Question: My CMS is currently Movable Type 5.04. The attached screenshot is how I check in Compose Screen of MT CMS.

And it appears in the new entry create page with the following order.
I would like to change the order into following.
Is there any way to do so? I have checked in the 'cfg_entry.tmpl' file and the above Entry fields were not there as there were custom fields. Could you please help me sort them like above?
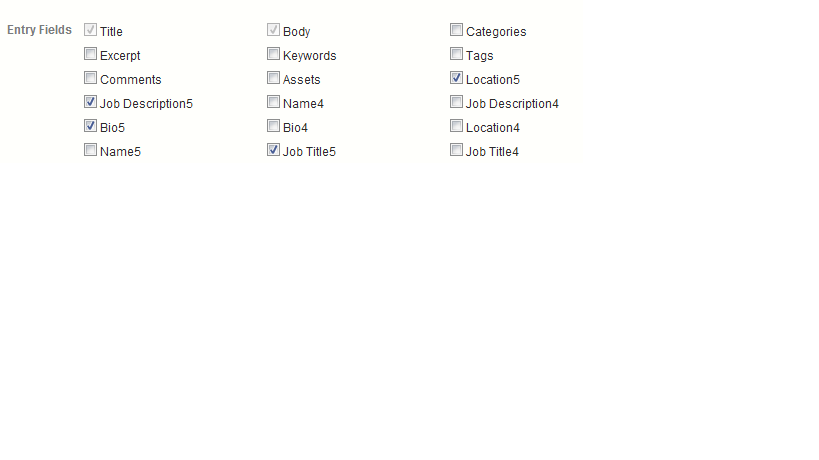
Answer: the order of the fields are stored into the permission table, in 'permission_entry_prefs' field. (and there is a matching field for the page)
the row with blog_id 0 is the user defaults, and each blog's raw will override the default for this blog.
and the format is very simple: comma delimited list. you should find there something like "title,text,tags,assets". just reorder them for your liking.
If the user will toggle on and off fields, I'm not sure if the original order will return or not. if it does, then a simple plugin can solve it in more permanent way.